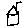
Label: house